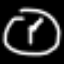
Label: clock